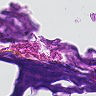
Metastatic tissue present: no